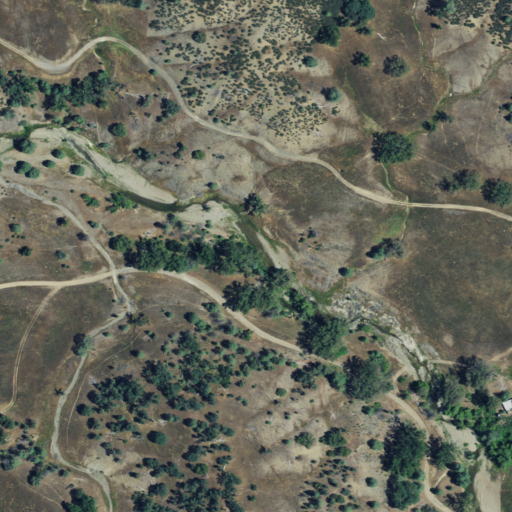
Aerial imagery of valley in California named Isabel Valley containing grassland, shrub, herbaceous wetlands, and open development